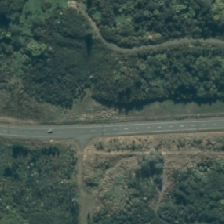
Land cover: grose_broom